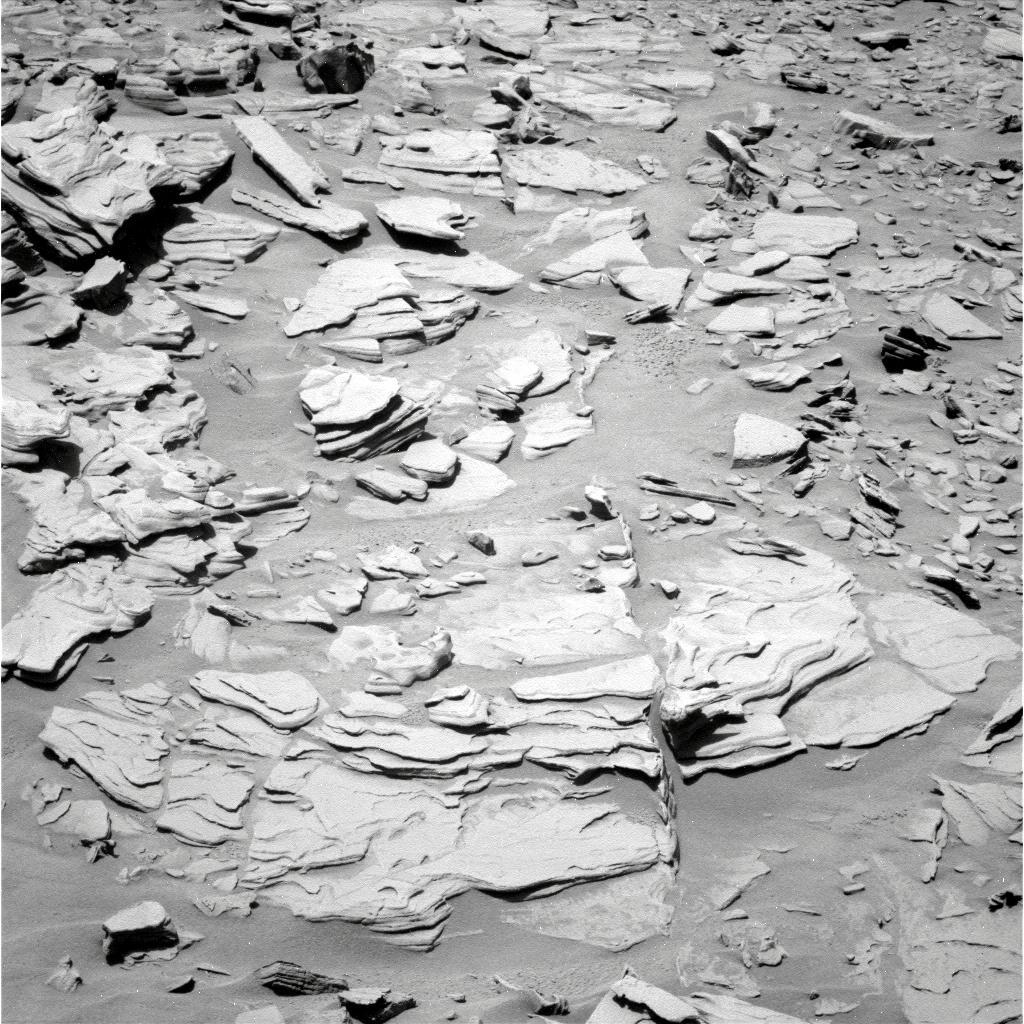
Terrain classes present: Bedrock, Gravel / Sand / Soil, Rock, Shadow